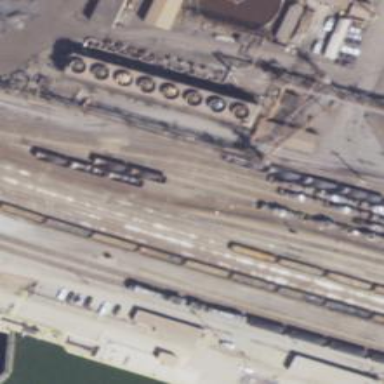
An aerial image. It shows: Railway siding for service.